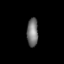
Tissue: lung
Cell type: T cells
Senescence score: 0.5507
Nuclear area (px): 316
Mean DAPI intensity: 116.965